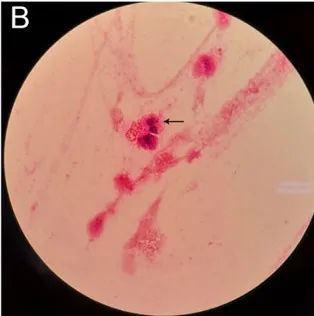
(A,B) Gram stain of bronchoalveolar lavage fluid (BALF) with arrows indicating Legionella pneumophila, magnification x1,000.
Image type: pathology (gram)